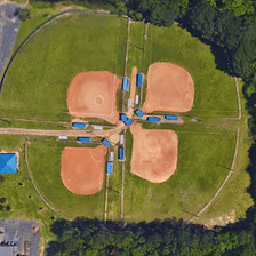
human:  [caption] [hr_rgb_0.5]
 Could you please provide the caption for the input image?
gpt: Four baseball fields around the blue house are surrounded by trees.

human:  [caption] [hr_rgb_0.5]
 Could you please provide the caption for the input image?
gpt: There are many green trees around the four baseball fields.

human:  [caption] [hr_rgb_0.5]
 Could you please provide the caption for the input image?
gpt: The four baseball fields are surrounded by many green trees.

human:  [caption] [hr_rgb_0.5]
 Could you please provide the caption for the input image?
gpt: The four baseball fields around the Blue House are surrounded by trees.

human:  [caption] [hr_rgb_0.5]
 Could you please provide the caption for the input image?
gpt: Four baseball fields around the blue house are surrounded by trees.